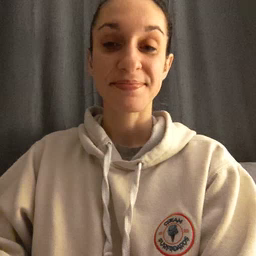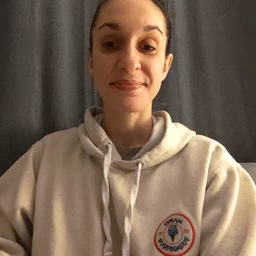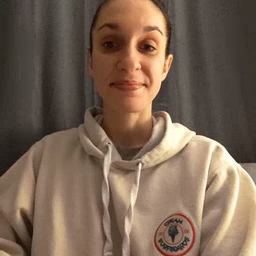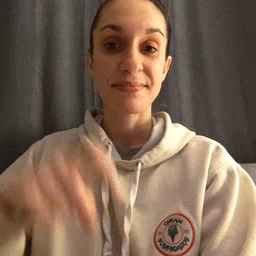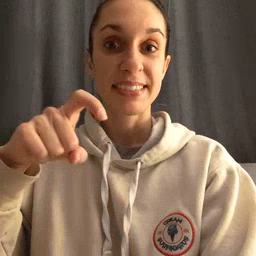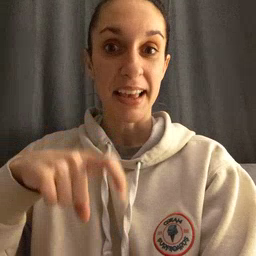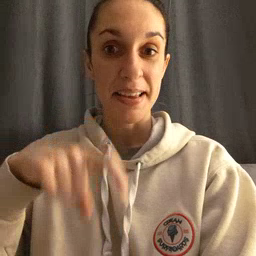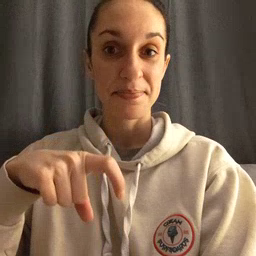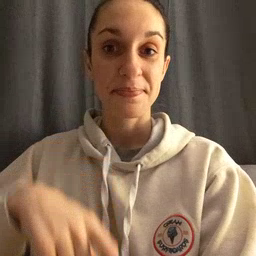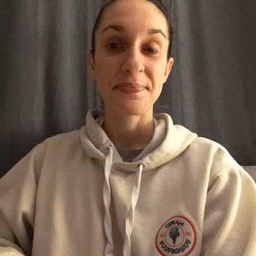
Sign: time